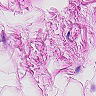
Metastatic tissue present: no